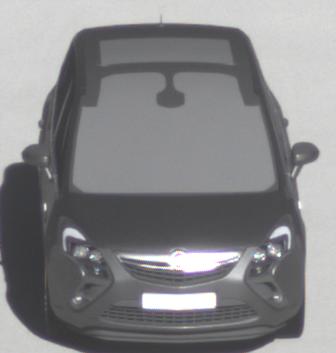
Make: Opel
Model: Zafira Tourer 1.8
Detailed model: Zafira (C) Tourer
Model produced from: 2012/01
Model produced until: 2015/06
Doors: 5
Color: gray
Road condition: dry road
Daytime: morning or afternoon
Contrast: high contrast